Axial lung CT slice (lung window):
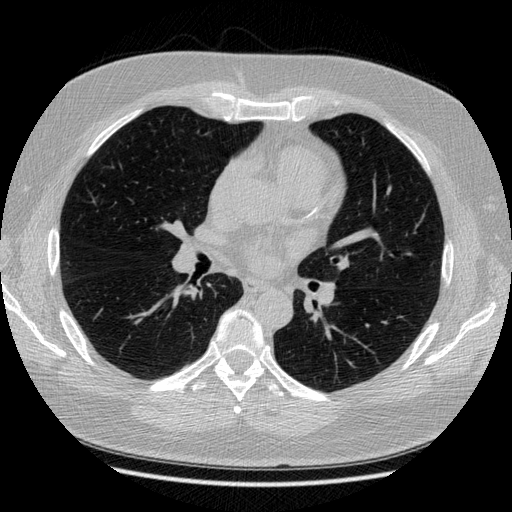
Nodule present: no